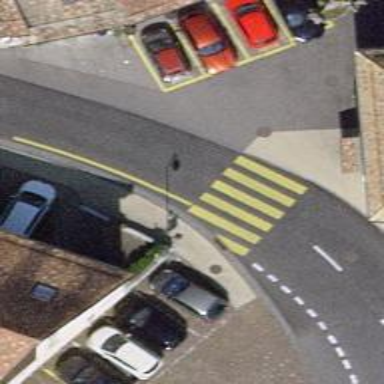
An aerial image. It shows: Zebra crossing on the road.